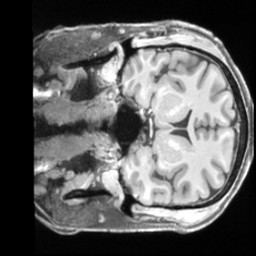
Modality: T1w
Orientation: coronal